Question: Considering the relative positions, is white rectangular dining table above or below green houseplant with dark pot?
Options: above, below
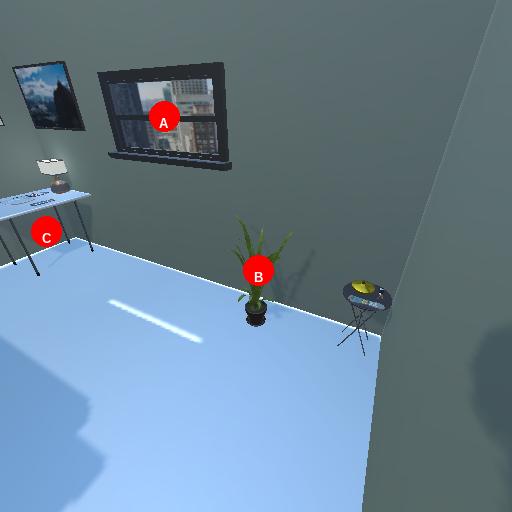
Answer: above